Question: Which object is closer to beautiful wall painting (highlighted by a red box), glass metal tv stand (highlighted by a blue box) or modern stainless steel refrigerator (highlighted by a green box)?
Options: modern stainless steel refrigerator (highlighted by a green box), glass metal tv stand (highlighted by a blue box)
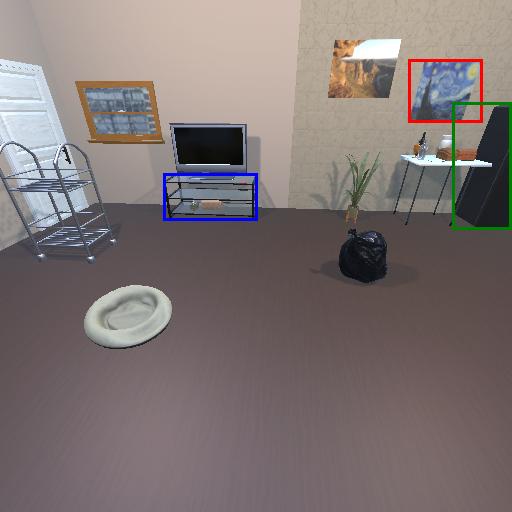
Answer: modern stainless steel refrigerator (highlighted by a green box)